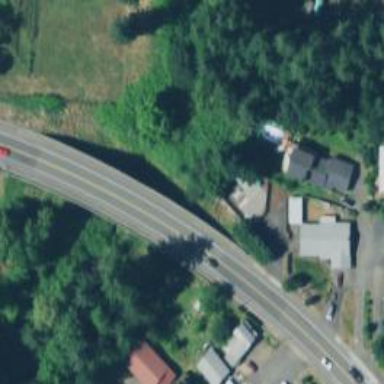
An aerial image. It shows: Primary highway bridge with asphalt surface.